Field crop: tomato
Growth stage: 2
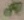
Species: solanum